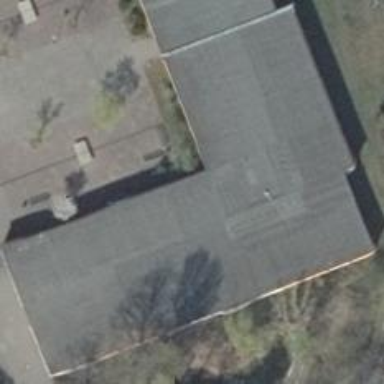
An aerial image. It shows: Part of building.